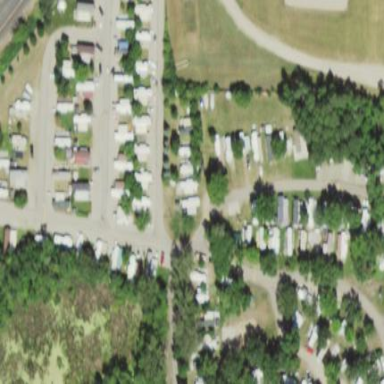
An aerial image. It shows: Campsite for tourism.